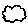
Label: cloud